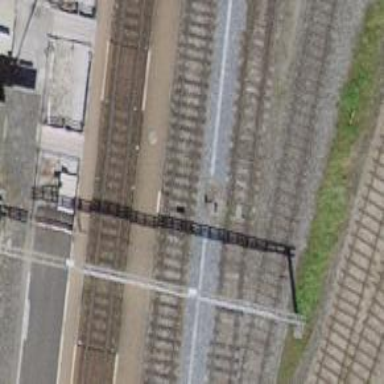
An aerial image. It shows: Railway switch.